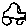
Label: car